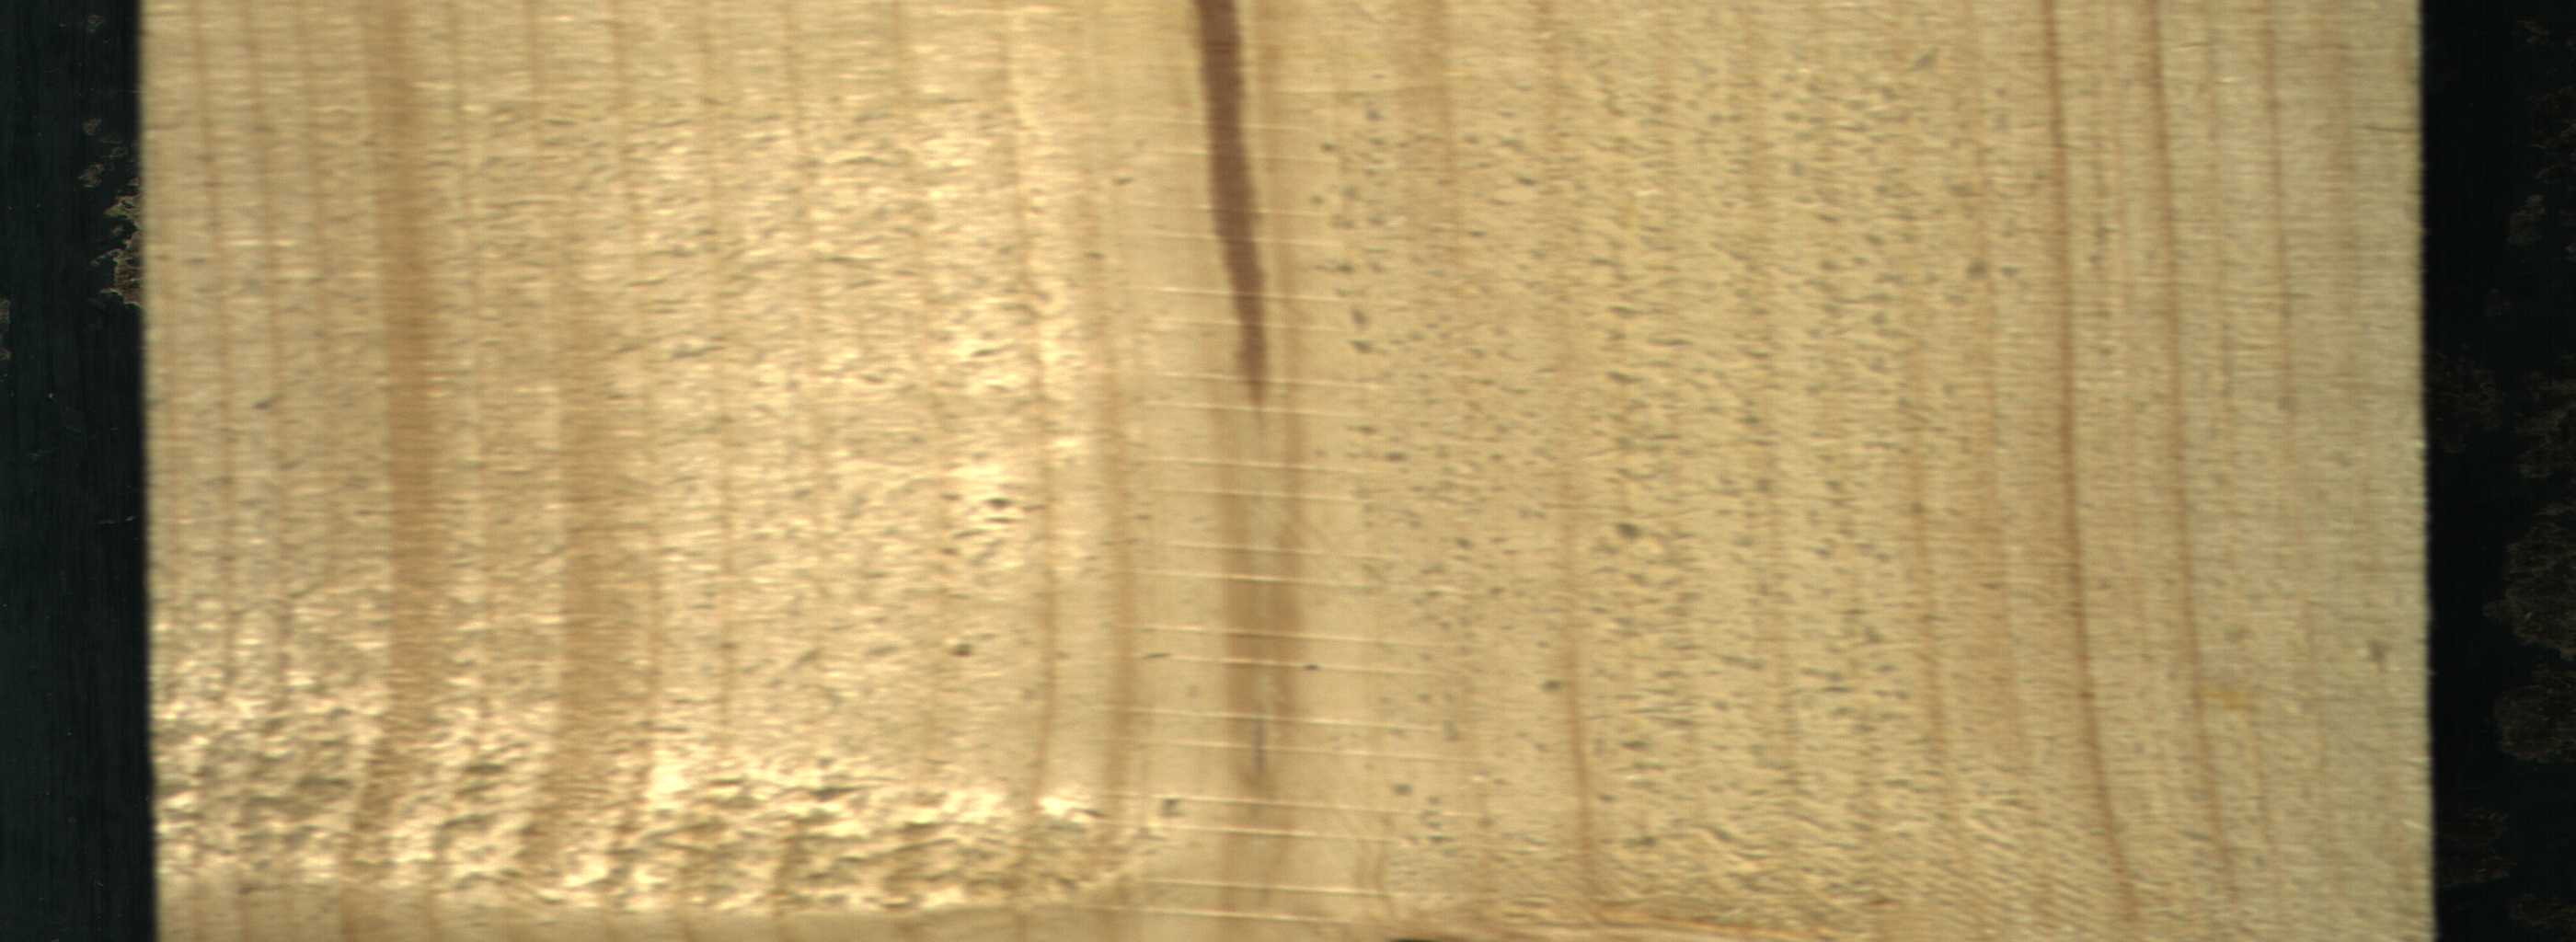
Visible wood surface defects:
Marrow